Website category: university
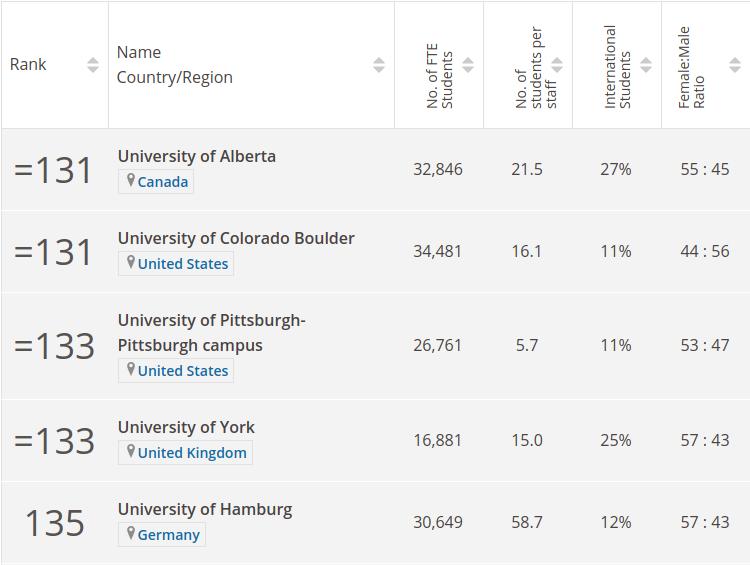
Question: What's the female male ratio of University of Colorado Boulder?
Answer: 44 : 56

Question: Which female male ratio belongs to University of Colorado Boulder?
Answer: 44 : 56

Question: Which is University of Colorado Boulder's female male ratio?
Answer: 44 : 56

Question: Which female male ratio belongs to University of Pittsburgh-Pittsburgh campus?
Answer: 53 : 47

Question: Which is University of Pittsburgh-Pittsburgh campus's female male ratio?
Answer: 53 : 47

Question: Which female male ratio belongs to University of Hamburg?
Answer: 57 : 43

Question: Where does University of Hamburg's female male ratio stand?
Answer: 57 : 43

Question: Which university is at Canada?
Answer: University of Alberta

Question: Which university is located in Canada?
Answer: University of Alberta

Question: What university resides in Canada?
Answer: University of Alberta

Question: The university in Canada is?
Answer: University of Alberta

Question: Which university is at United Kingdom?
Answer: University of York

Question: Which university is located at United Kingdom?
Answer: University of York

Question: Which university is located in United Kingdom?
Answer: University of York

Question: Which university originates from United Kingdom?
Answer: University of York

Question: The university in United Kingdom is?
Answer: University of York

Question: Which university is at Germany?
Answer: University of Hamburg

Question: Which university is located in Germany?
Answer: University of Hamburg

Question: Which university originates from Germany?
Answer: University of Hamburg

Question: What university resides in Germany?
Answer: University of Hamburg

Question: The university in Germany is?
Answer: University of Hamburg

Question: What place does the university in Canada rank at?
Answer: =131

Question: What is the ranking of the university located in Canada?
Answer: =131

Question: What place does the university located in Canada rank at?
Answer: =131

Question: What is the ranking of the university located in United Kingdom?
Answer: =133

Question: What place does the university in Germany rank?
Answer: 135

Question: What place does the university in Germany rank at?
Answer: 135